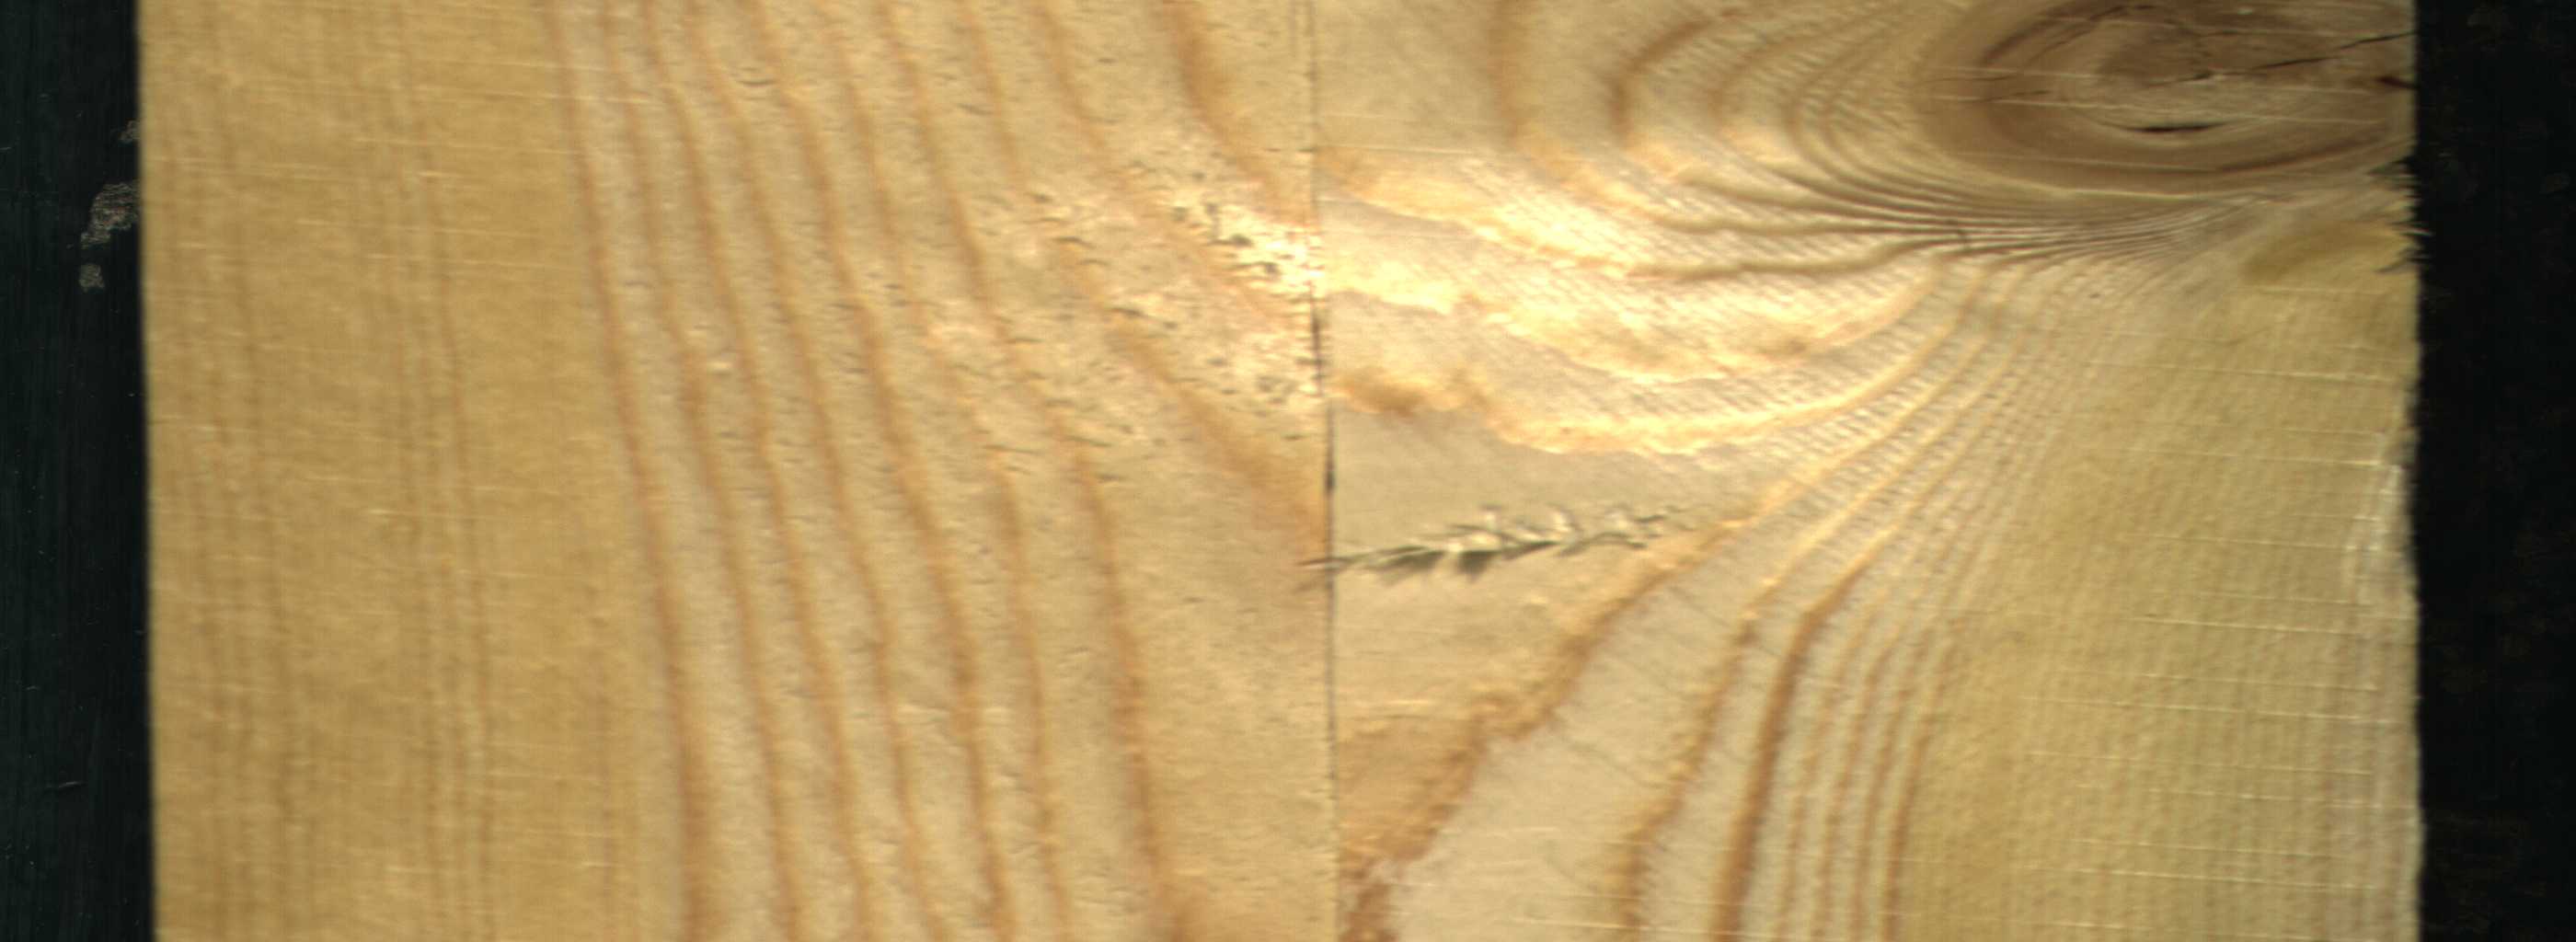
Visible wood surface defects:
knot_with_crack